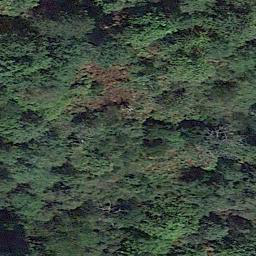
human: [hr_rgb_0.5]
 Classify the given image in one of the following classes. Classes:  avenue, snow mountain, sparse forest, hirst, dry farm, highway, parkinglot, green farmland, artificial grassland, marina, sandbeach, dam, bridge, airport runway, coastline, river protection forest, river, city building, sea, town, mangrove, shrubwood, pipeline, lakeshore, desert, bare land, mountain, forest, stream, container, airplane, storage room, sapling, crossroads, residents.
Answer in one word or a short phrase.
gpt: forest